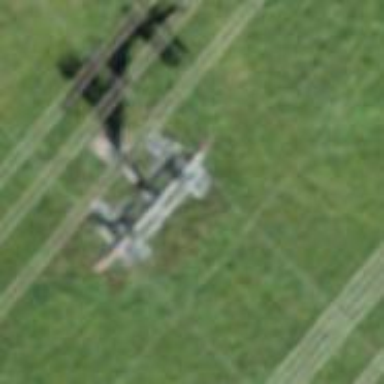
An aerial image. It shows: Pylon for aerialway.